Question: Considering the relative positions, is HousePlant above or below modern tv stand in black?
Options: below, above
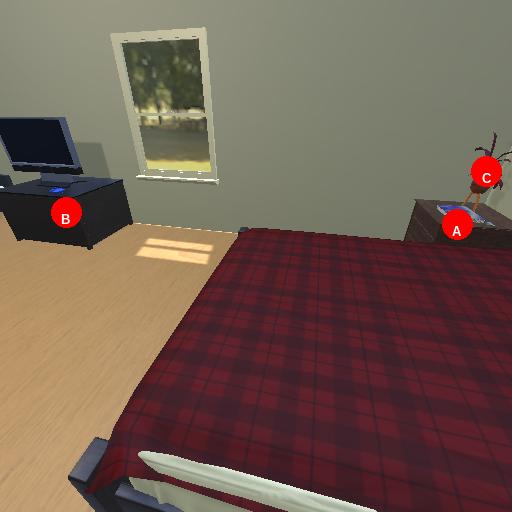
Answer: below